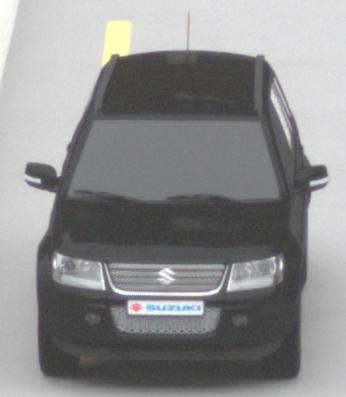
Make: Suzuki
Model: Grand Vitara
Detailed model: Gen. 1 JT
Model produced from: 2009
Model produced until: 2012
Doors: 5
Color: black
Road condition: dry road
Daytime: morning or afternoon
Contrast: low contrast